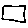
Label: square